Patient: sex M, age 32
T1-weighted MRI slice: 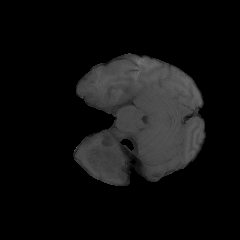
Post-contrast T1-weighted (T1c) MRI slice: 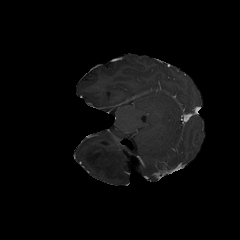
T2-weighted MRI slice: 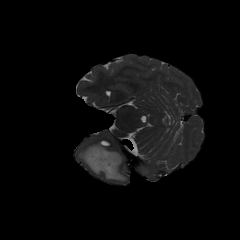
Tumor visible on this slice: yes
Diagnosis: Astrocytoma, IDH-mutant
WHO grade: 2